Question: I just started using genymotion and I really like it.
One thing that is frustrating me is that emulators take a lot of screen space and are contained within scrolling window.. which makes it less convenient to use
I tried to change screen resolution or look for some kind of option myself but with no luck
is there "scale to real device size" option like in sdk emulator?

UPDATE
---
when I start genymotion binary, get the following in the console
~/coding/genymotion$ sudo ./genymotion
Genymotion log file: /home/u238/.Genymobile/genymotion.log
Player log file: /home/u238/.Genymobile/genymotion-player.log
OpenGL connected to 192.168.56.101:25000
Port 22468 will be used for OpenGL data connections
The emulator shows up for about 5 sec.. black screen with white ui buttons on the right.. and then it disapears from screen
## UPDATE
[facepalm] to solve the vanishing emulator just install graphic drivers supporting opengl 2
<URL>
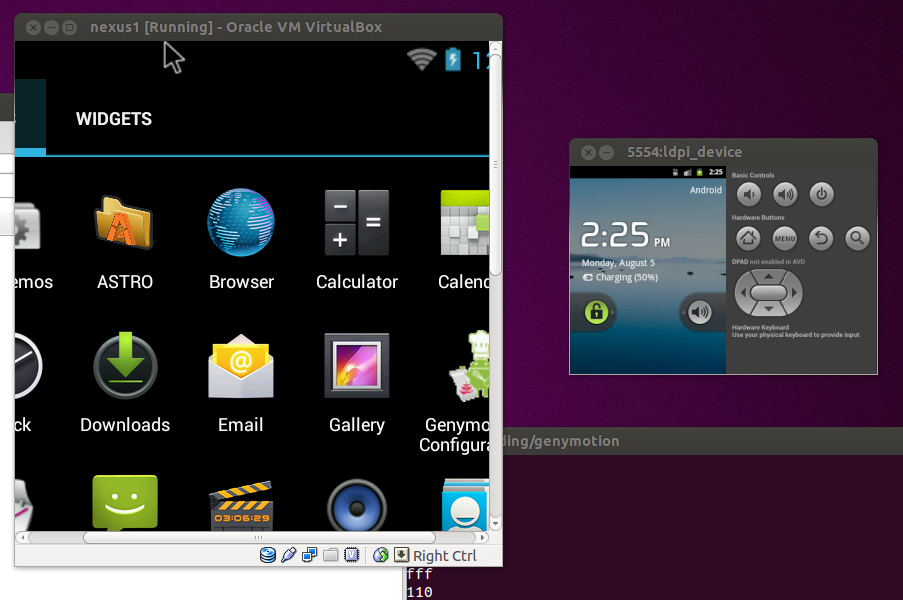
Answer: Ok I get it.
You're not running the Genymotion player but Virtual Box. Try to run the 'genymotion' binary (the one where you downloaded the templates) and to launch your VMs from it directly. It brings a lot of improvements.